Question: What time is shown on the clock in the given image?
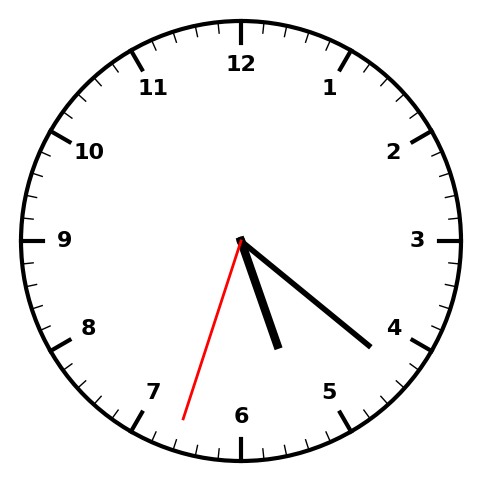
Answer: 05:21:33